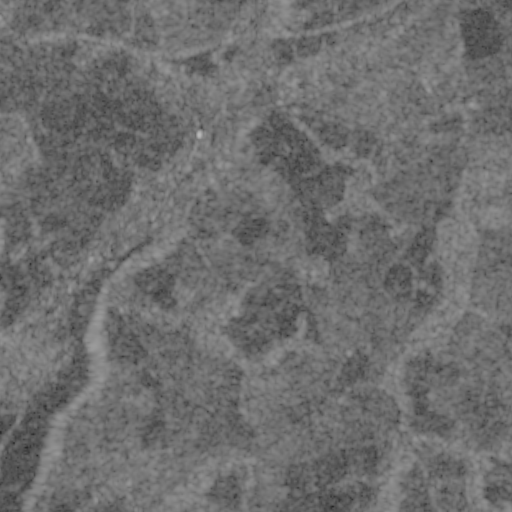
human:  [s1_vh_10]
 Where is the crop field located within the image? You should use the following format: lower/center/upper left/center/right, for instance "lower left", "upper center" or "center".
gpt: The crop field is located in the upper of the image.
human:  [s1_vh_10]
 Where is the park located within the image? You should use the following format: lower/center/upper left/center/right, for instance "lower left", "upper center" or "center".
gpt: The park is located in the upper center of the image.
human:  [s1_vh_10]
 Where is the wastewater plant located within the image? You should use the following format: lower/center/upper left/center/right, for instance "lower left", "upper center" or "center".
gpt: The wastewater plant is located in the upper center of the image.
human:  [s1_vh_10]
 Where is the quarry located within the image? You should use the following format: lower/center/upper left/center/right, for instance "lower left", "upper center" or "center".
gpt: There is no quarry in the image.

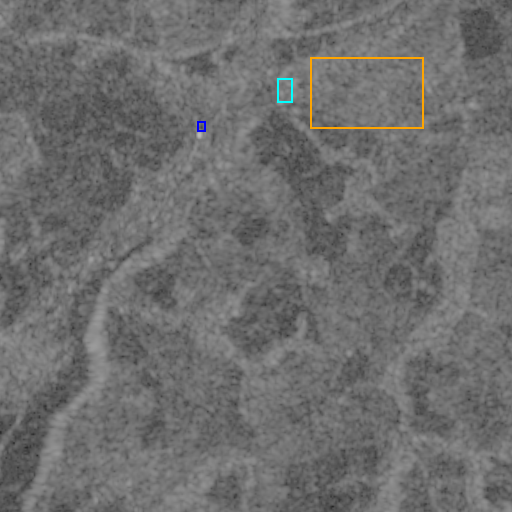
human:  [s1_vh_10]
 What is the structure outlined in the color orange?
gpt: The structure outlined in orange is a crop field.
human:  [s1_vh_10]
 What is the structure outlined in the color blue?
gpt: The structure outlined in blue is a park.
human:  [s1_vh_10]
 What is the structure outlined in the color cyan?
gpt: The structure outlined in cyan is a wastewater plant.
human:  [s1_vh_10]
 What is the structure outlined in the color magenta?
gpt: There is no magenta outline.